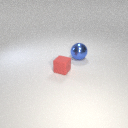
small red rubber cube in front of large blue metal sphere